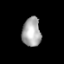
Tissue: lung
Cell type: Epithelial cells
Senescence score: 0.22
Nuclear area (px): 531
Mean DAPI intensity: 169.418